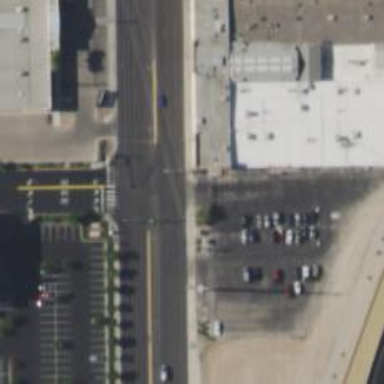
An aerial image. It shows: Solid stop line on the road marking.